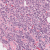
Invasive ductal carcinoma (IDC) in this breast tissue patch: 1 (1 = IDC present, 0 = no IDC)